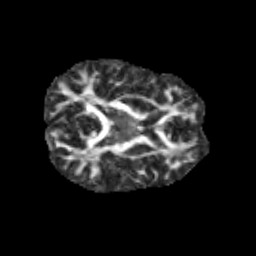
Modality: FA
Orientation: axial
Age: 11
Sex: male
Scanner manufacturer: siemens
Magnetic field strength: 3 T
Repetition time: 3.8 s
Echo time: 0.07 s